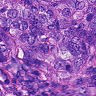
Metastatic tissue present: yes